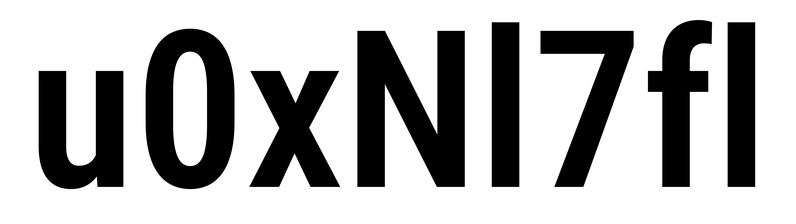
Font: Roboto_Condensed_SemiBold